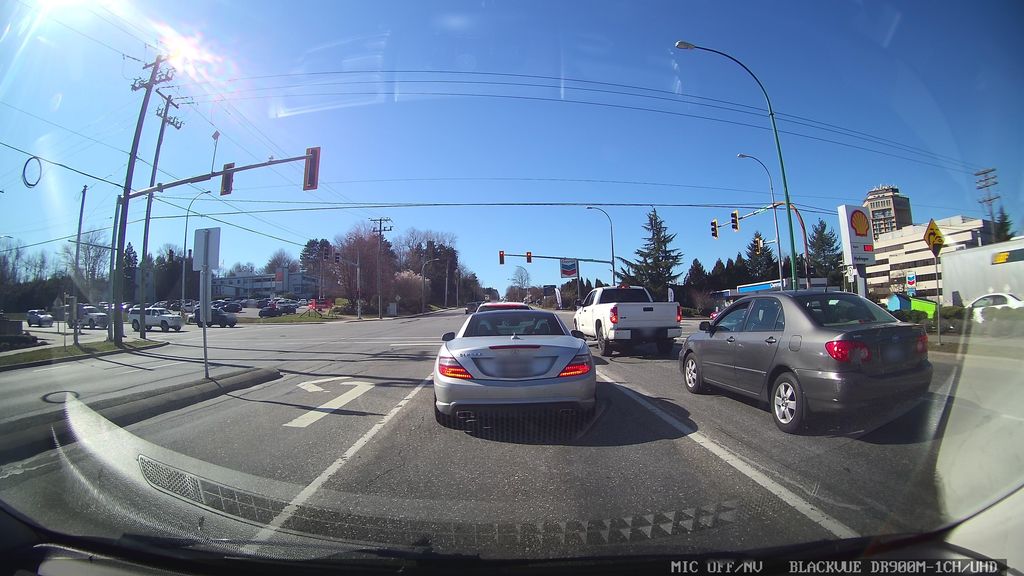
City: vancouver